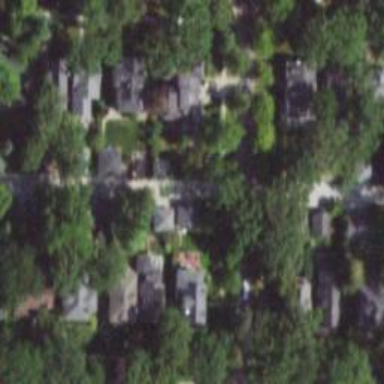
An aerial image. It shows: Alley classified as service road.